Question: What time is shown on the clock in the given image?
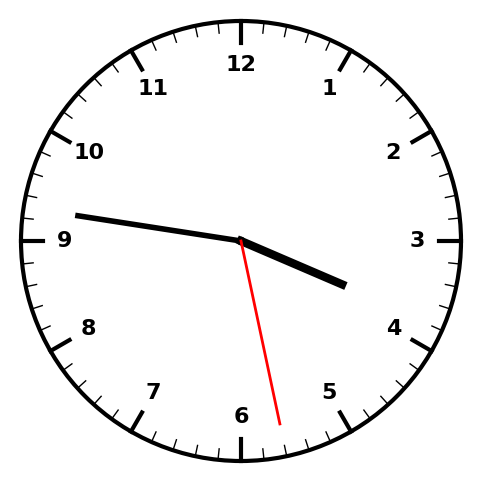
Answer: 03:46:28